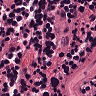
Metastatic tissue present: no